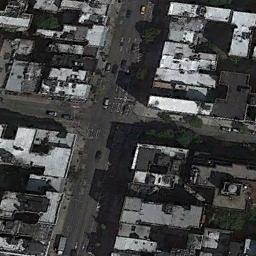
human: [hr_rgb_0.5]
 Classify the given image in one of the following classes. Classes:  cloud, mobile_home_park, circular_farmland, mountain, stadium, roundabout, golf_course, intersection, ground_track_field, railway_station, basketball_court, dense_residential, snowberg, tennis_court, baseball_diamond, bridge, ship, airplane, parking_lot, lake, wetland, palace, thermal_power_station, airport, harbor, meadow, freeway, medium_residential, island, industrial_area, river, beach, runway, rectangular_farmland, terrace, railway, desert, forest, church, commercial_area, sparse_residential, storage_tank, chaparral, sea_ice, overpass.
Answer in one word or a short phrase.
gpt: intersection